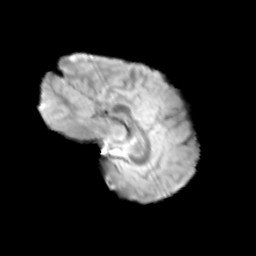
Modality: T2w
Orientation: sagittal
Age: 10
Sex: male
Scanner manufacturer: siemens
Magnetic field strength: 3 T
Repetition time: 3.8 s
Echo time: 0.07 s